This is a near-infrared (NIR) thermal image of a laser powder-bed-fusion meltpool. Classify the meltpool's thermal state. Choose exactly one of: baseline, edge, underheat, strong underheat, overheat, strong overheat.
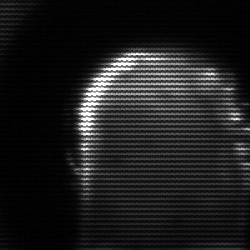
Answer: baseline